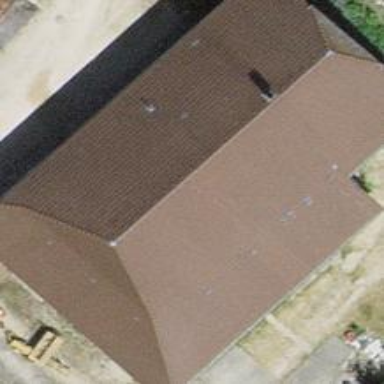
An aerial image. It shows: Farm building.